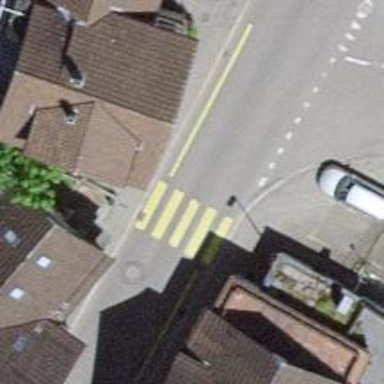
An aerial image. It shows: Marked crossing with zebra markings.